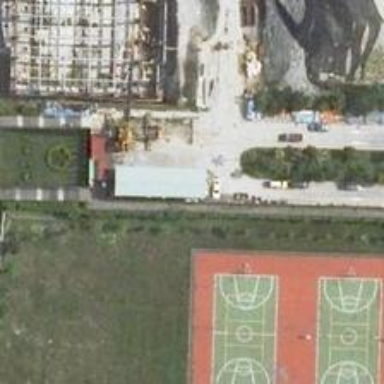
Two the basketball courts near the buildings are eye-catching for their bright colours .